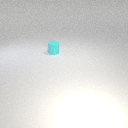
small cyan rubber cylinder